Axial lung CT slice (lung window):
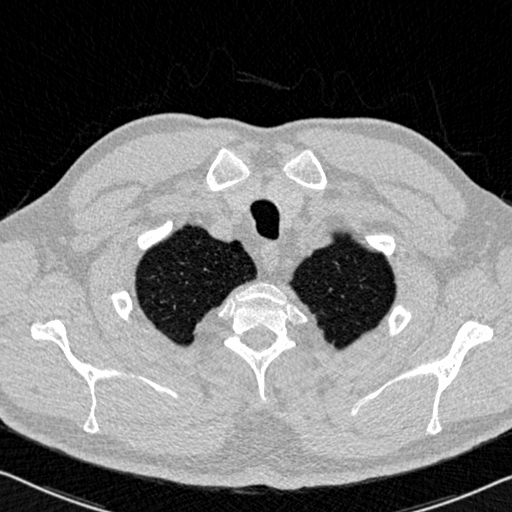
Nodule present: no